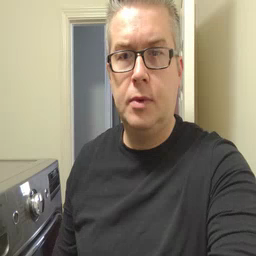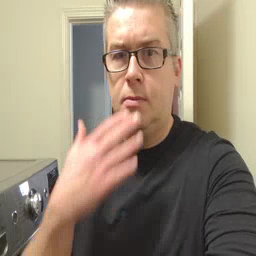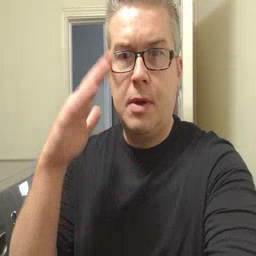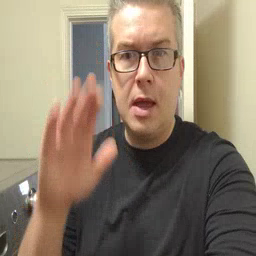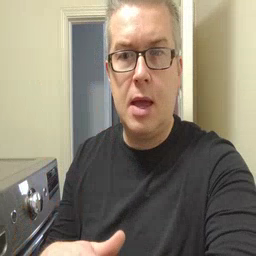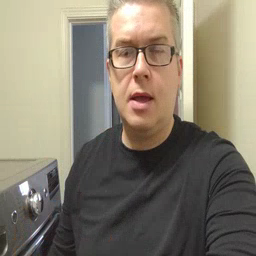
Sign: bad